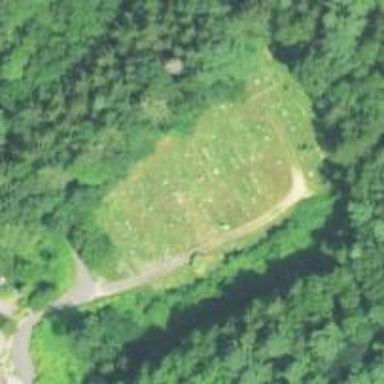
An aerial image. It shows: Cemetery area categorized as cemetery.